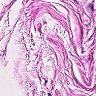
Metastatic tissue present: no